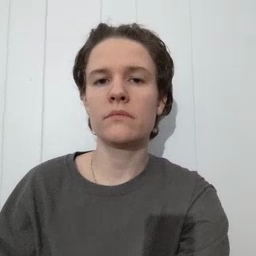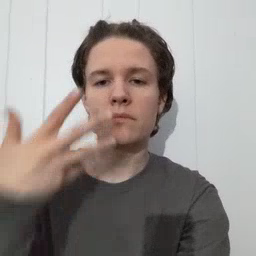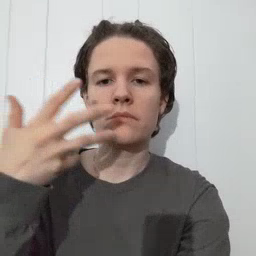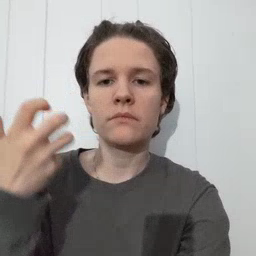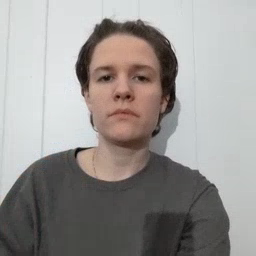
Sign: tiger